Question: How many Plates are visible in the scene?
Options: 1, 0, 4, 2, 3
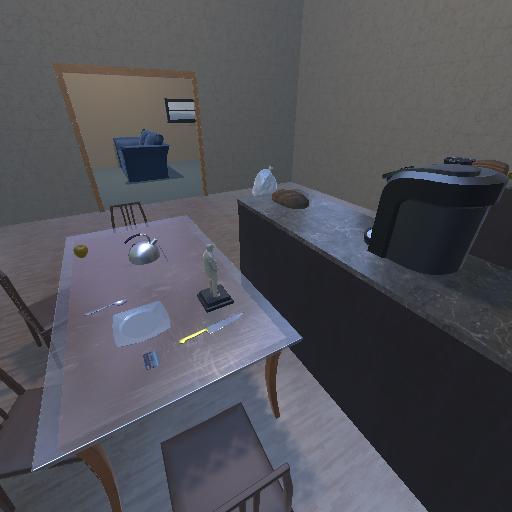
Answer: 1